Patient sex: F
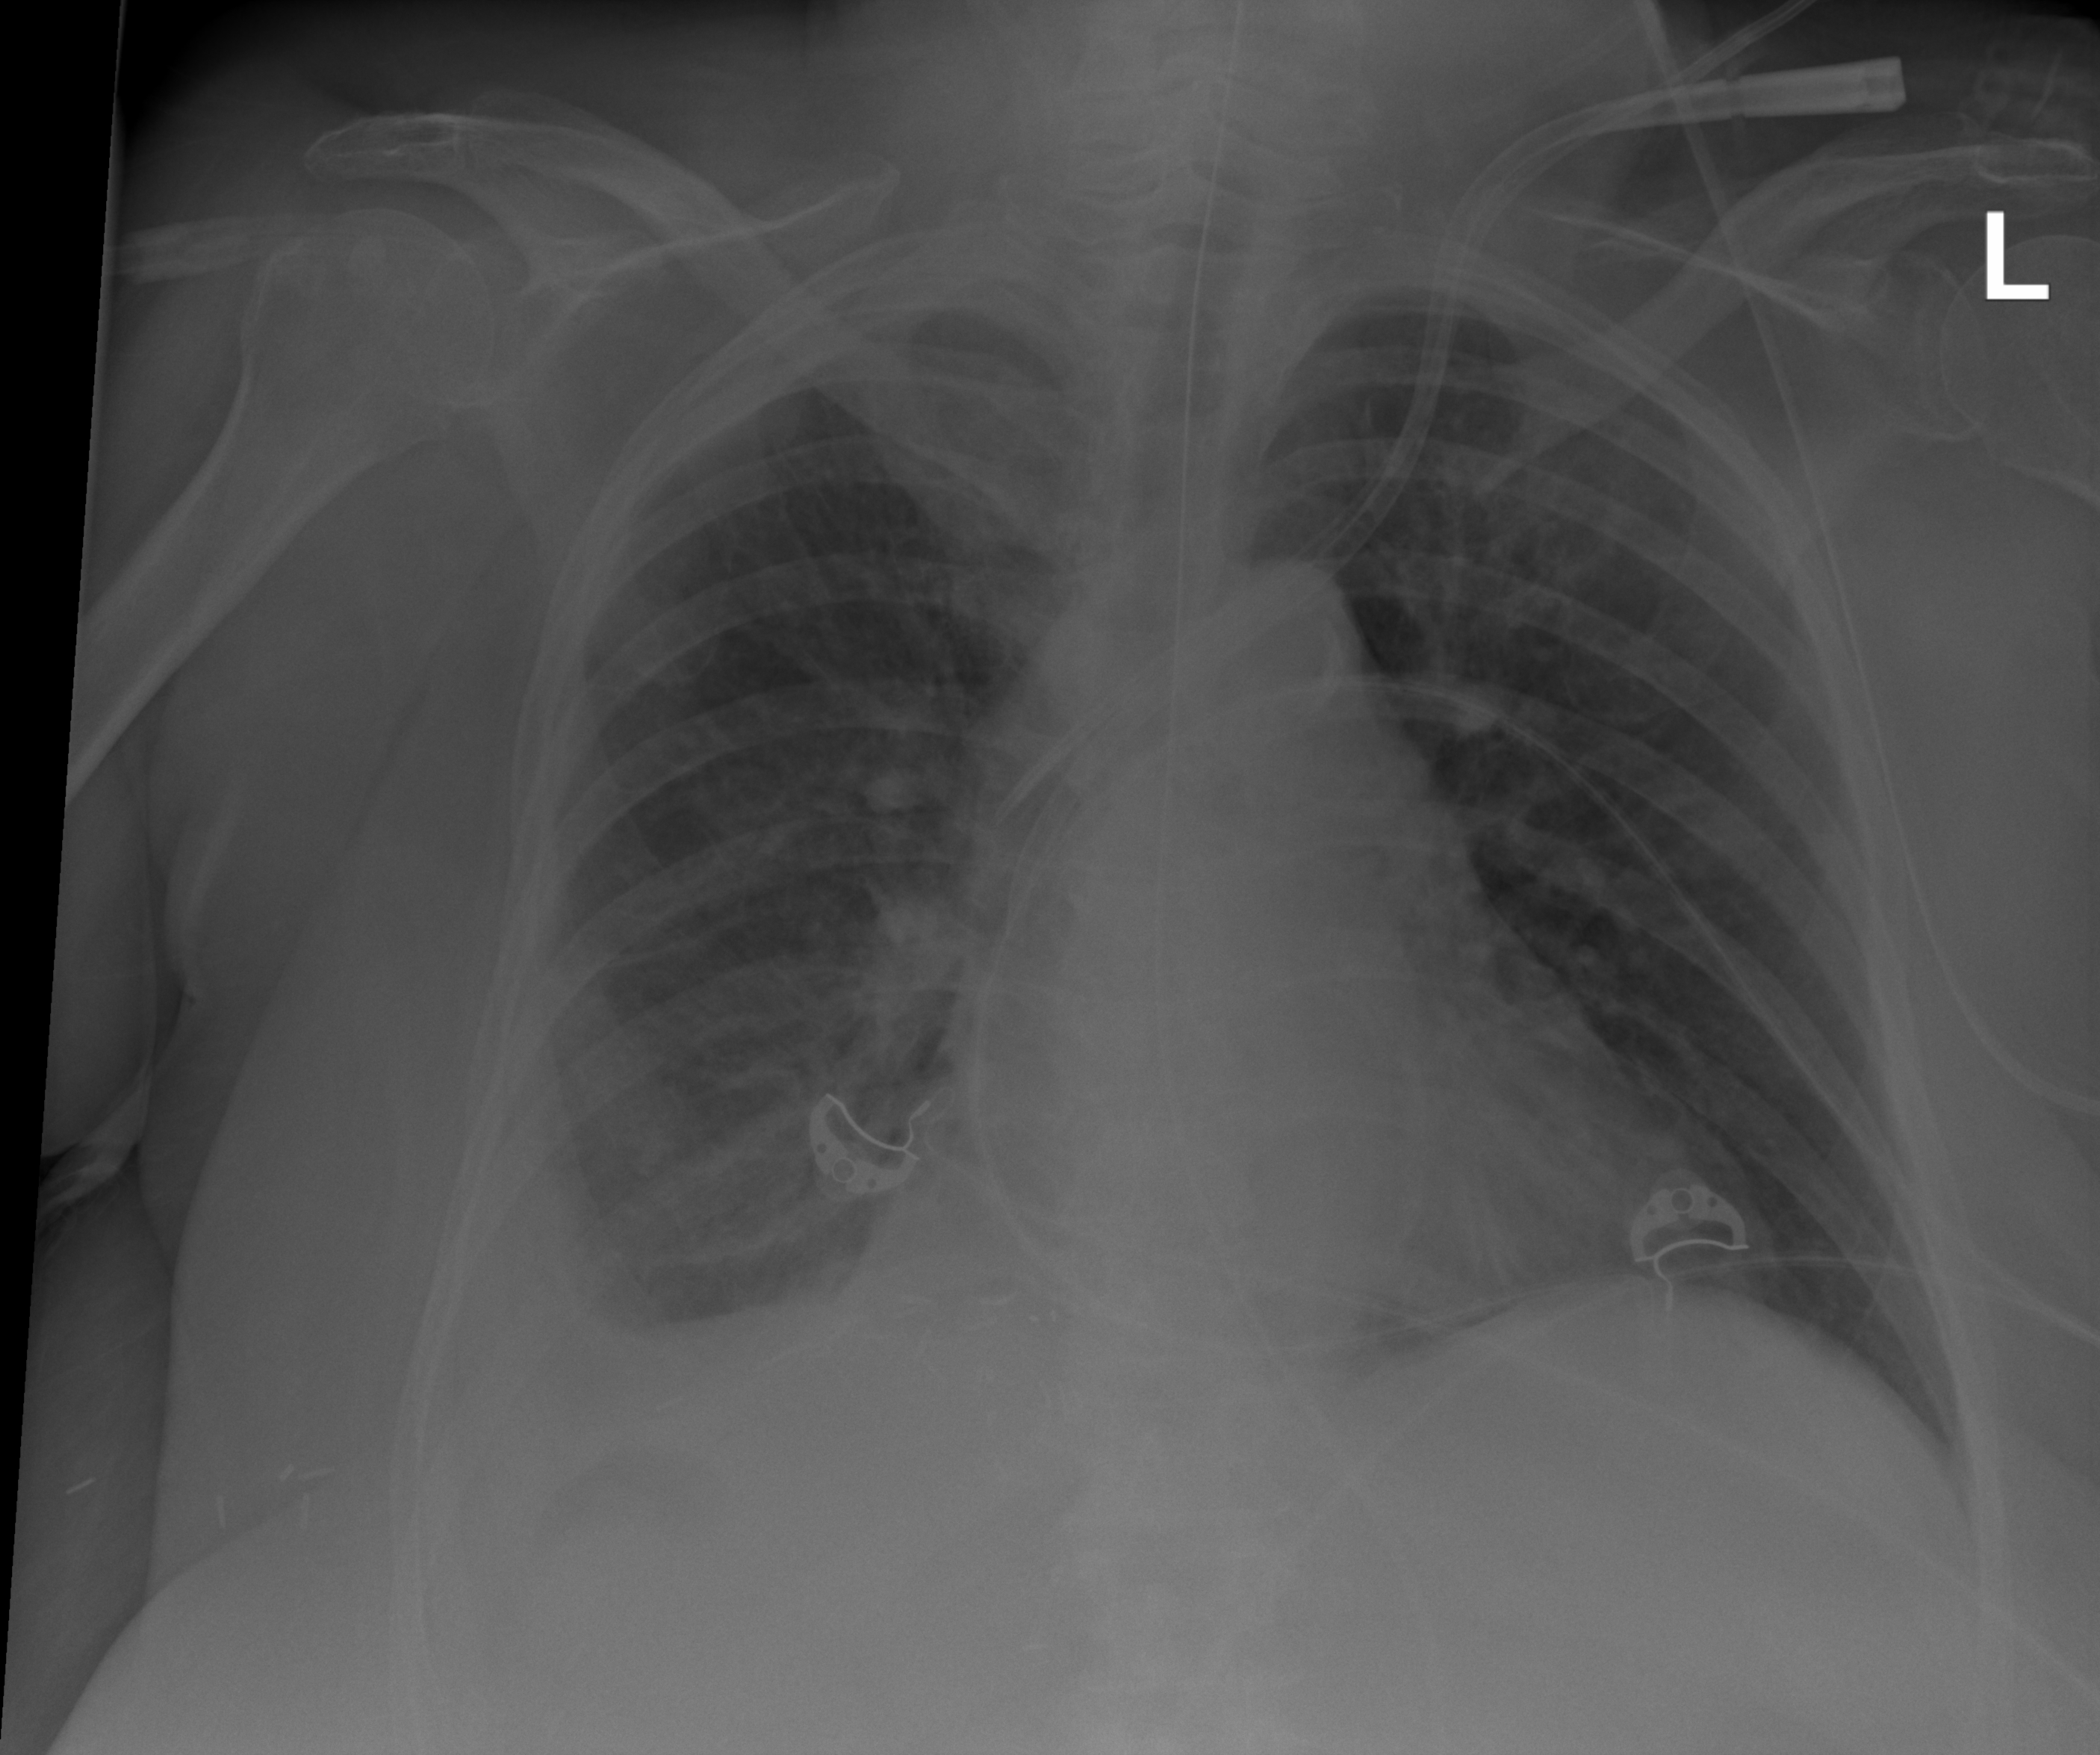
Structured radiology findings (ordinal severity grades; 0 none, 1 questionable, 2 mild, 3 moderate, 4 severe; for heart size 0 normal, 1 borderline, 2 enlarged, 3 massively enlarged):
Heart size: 1
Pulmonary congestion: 2
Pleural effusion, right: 2
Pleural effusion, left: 1
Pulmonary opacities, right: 1
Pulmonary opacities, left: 0
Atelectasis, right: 3
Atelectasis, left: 0